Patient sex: F
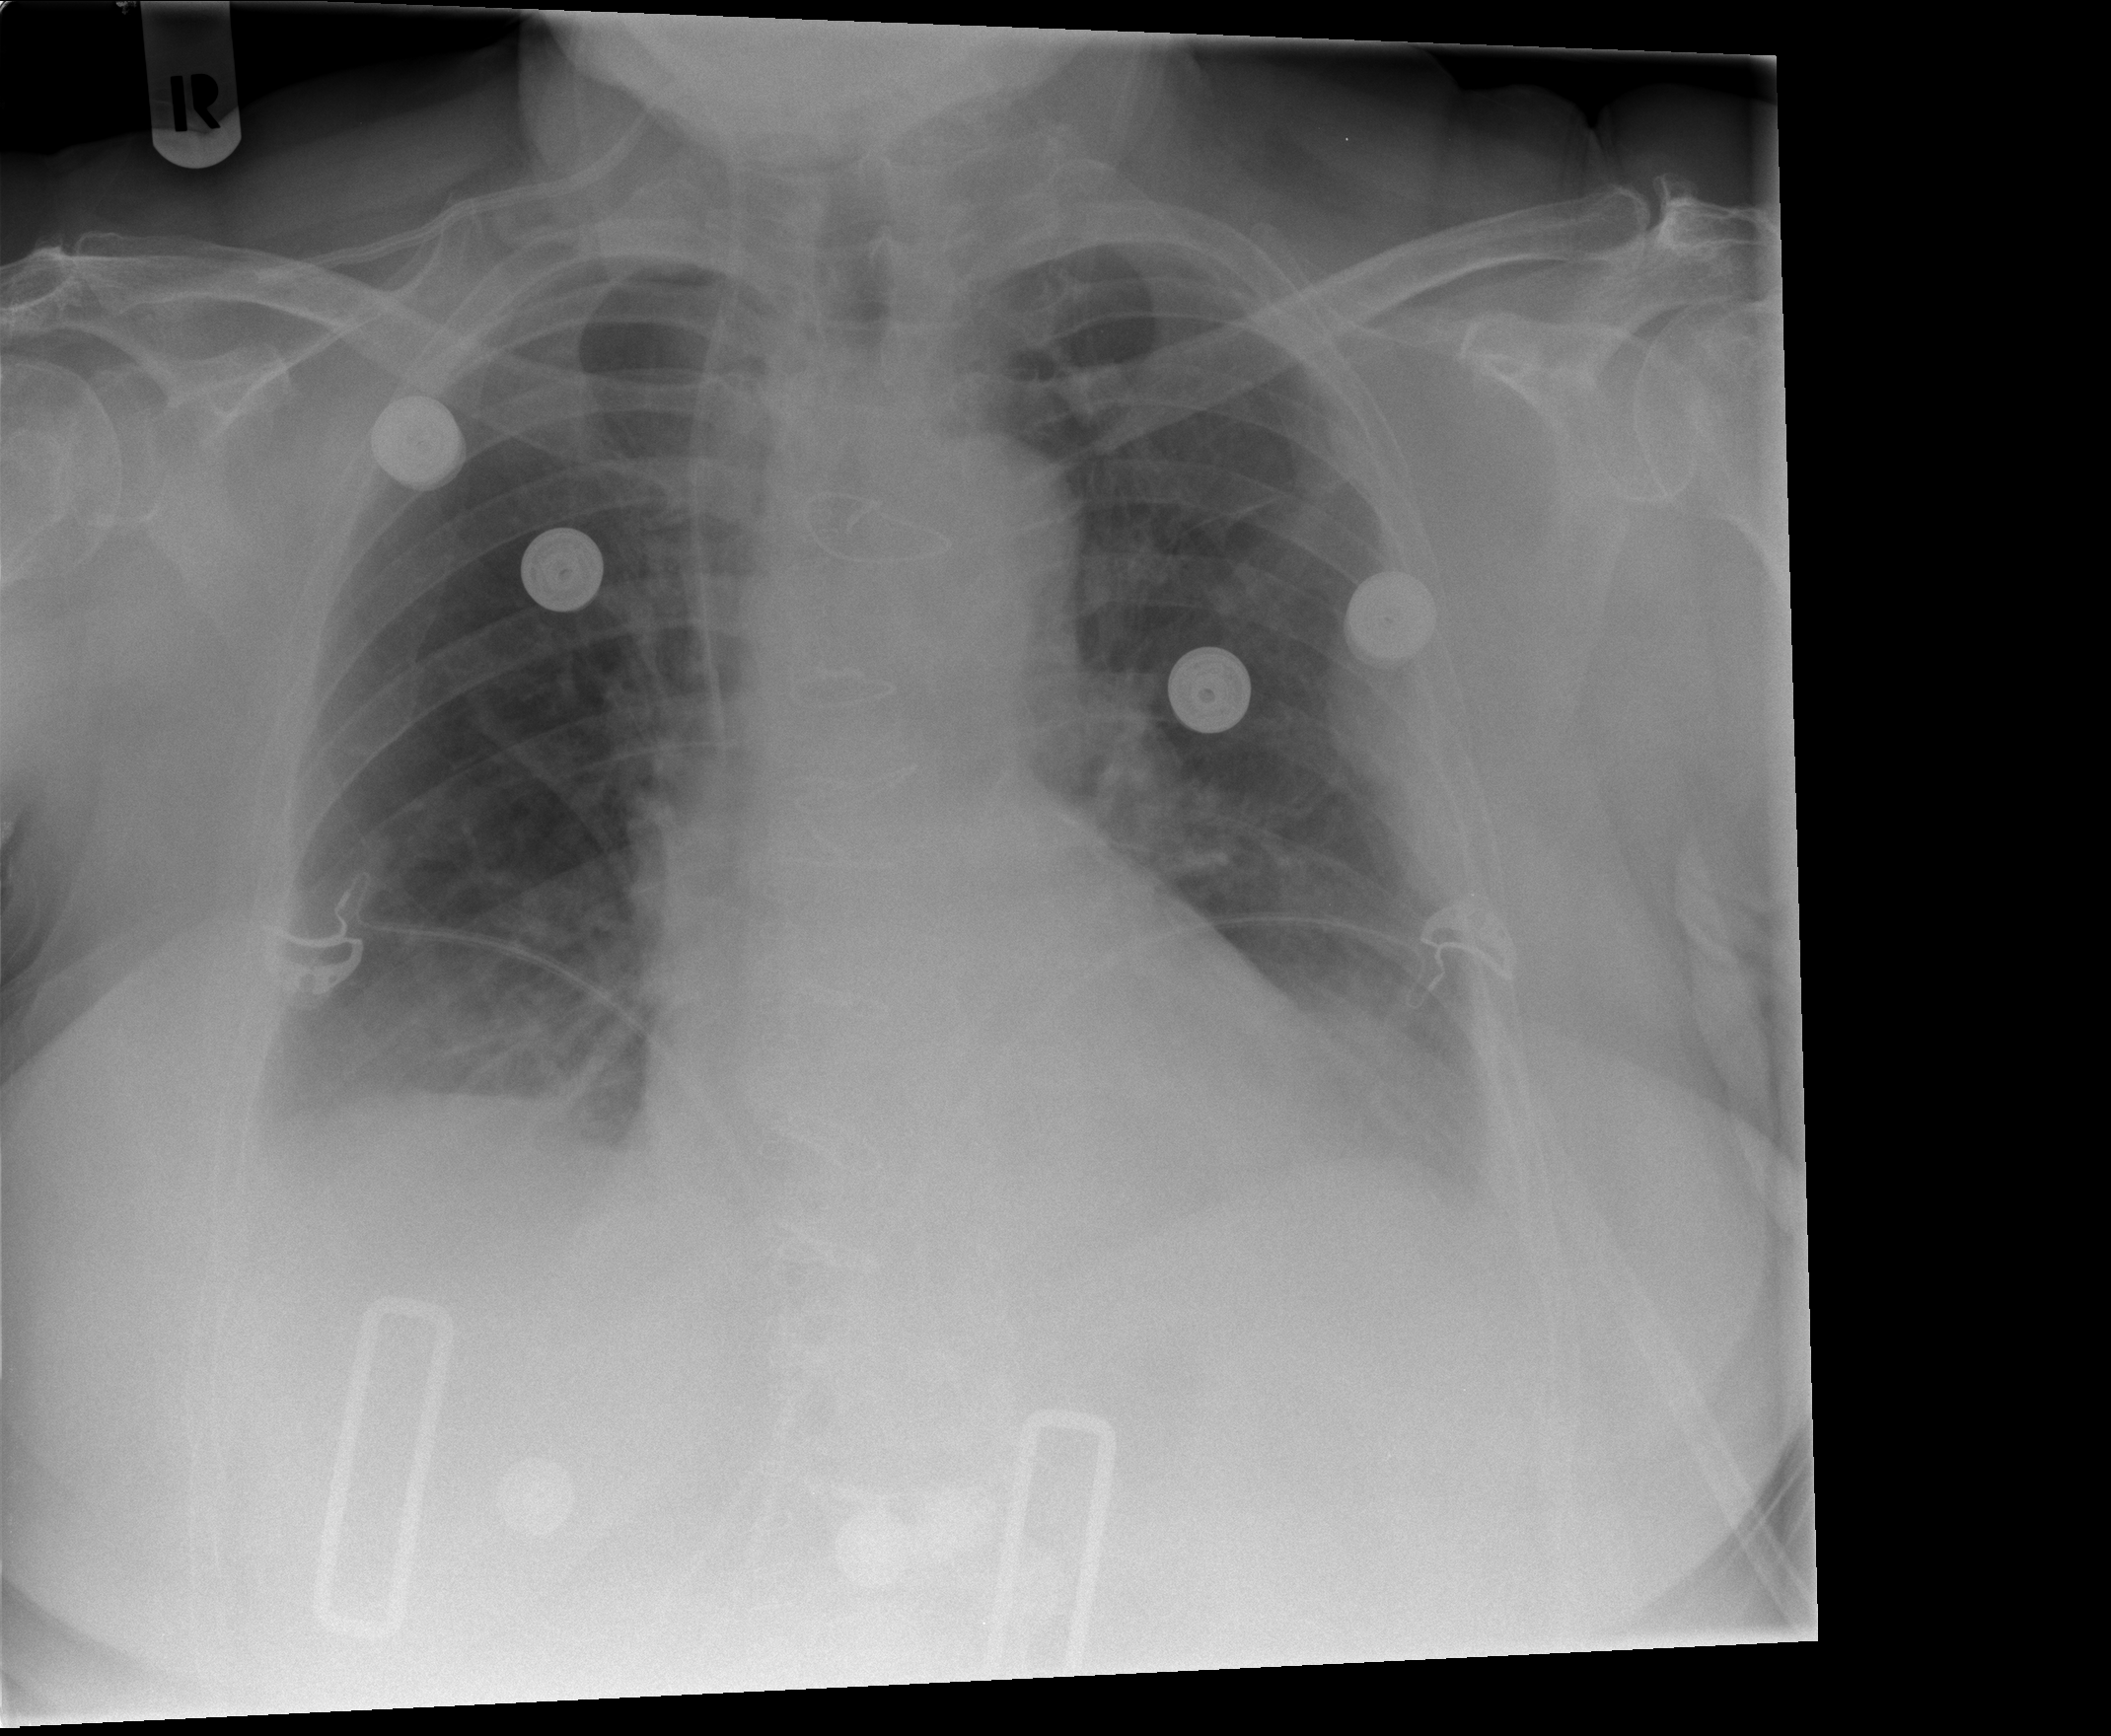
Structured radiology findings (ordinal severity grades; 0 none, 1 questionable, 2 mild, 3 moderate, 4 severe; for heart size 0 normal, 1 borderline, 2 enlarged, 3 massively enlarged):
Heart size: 0
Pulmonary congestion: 0
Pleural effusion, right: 1
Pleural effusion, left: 1
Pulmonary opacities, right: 0
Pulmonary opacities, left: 0
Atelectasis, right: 1
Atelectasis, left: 1